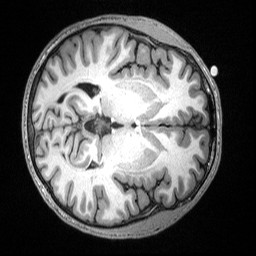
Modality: T1w
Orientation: axial
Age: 25
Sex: male